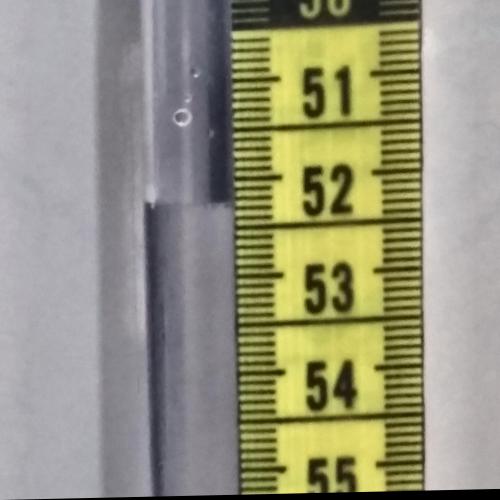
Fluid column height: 52.2 cm